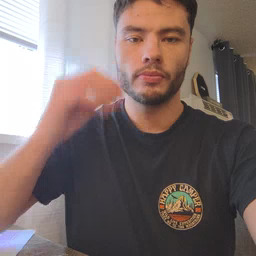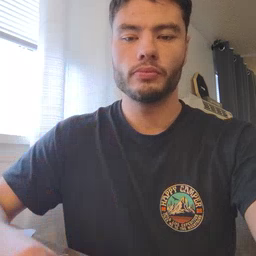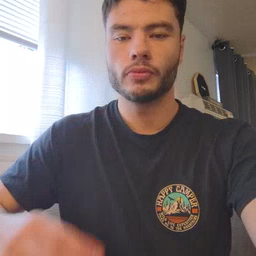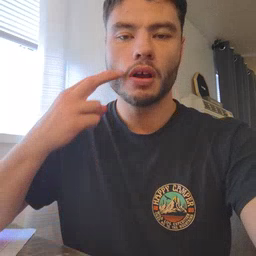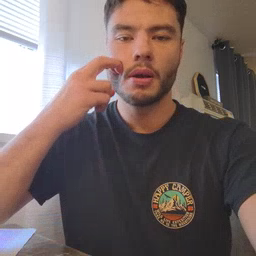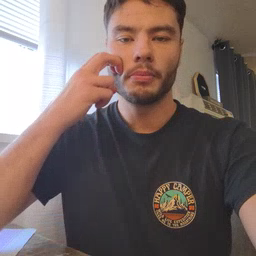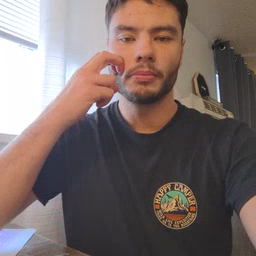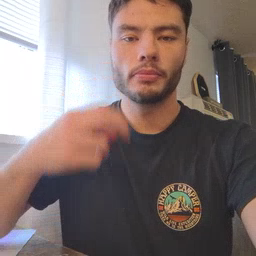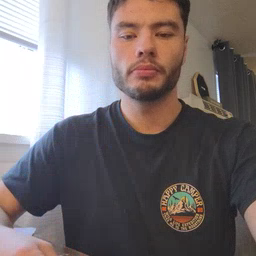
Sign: gum